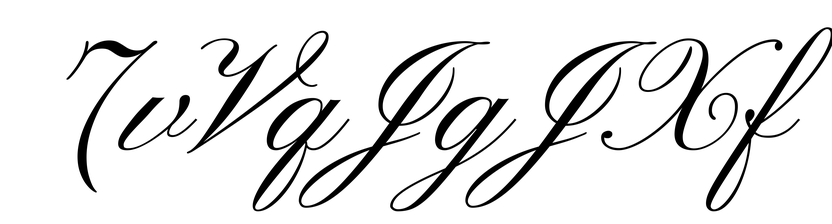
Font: PinyonScript-Regular